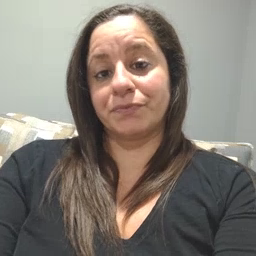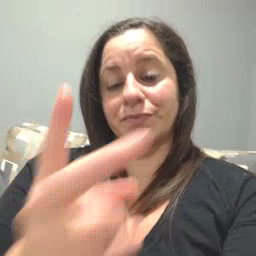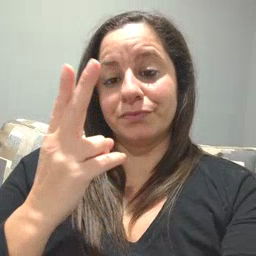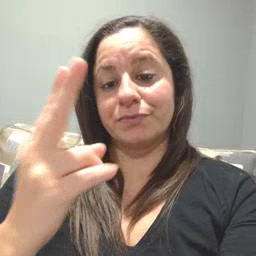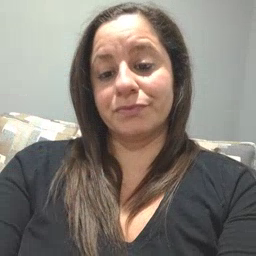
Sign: scissors